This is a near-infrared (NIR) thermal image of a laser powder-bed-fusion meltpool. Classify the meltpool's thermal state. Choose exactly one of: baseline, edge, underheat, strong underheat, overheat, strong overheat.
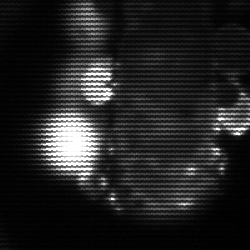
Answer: strong underheat